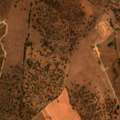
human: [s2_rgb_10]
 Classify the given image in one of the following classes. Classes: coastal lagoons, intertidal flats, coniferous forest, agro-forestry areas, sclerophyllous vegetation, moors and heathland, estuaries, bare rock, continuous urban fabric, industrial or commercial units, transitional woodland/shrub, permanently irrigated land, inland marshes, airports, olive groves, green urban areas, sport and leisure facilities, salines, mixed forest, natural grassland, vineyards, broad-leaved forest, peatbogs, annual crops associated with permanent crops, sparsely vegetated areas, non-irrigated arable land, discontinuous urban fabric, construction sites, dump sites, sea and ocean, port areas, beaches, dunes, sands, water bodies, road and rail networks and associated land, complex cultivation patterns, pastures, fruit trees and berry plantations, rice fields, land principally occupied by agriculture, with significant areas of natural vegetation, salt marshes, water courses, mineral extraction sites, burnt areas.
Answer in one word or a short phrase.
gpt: non-irrigated arable land, vineyards, pastures, agro-forestry areas